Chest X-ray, PA view. Patient: 22 years old, sex M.
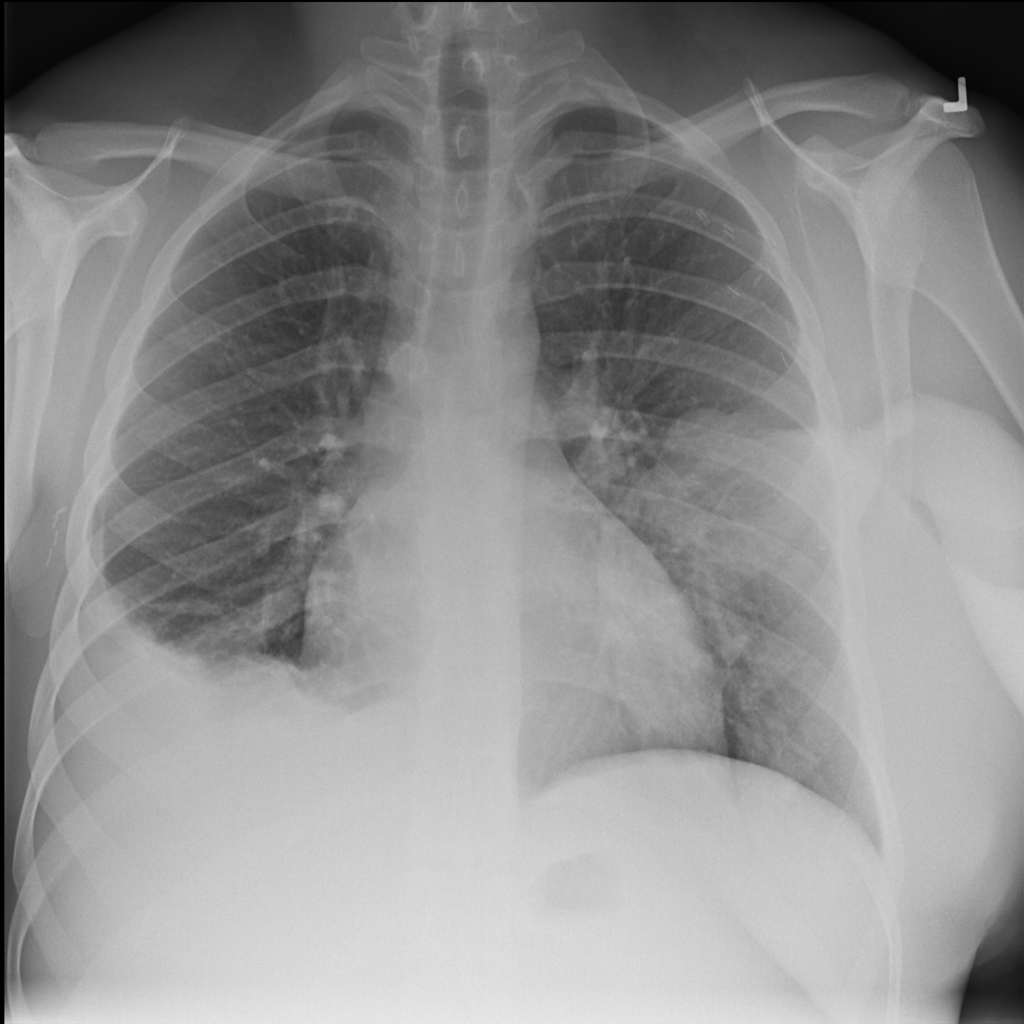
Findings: Atelectasis, Effusion, Infiltration